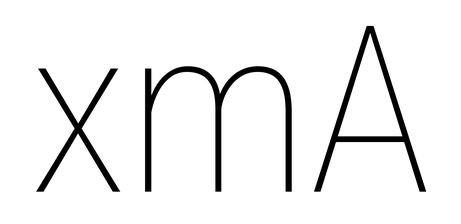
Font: Roboto_Condensed_Thin